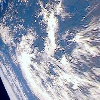
Label: cloud